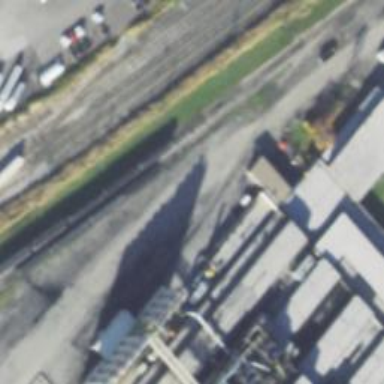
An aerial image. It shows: Rail spur service.